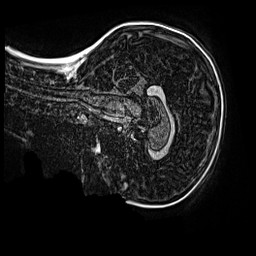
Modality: MP2RAGE
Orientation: sagittal
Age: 10
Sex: female
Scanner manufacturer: siemens
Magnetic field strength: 3 T
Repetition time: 4 s
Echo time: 0.00299 s